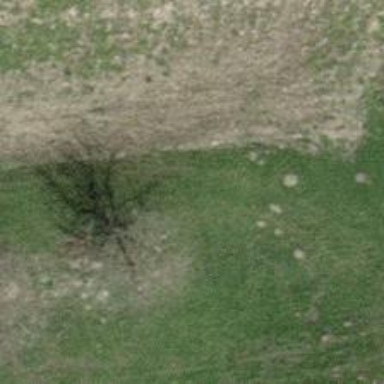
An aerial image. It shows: Single tag "natural: tree."